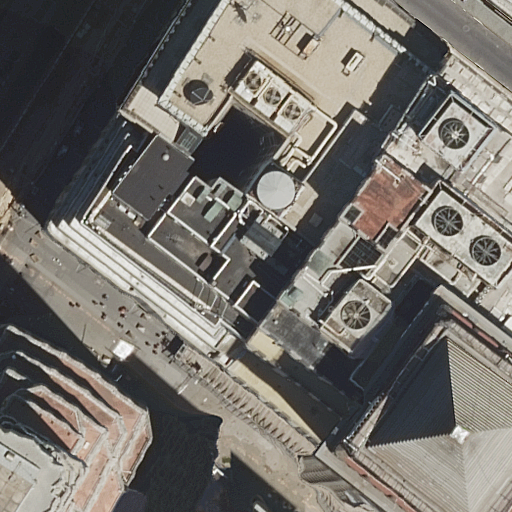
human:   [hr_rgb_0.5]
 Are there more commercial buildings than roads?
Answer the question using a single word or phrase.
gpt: no

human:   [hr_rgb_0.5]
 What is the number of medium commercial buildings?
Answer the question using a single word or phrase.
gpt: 0

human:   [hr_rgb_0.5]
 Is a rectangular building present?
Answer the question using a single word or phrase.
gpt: yes

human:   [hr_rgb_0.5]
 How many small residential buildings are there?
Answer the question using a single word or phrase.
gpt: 0

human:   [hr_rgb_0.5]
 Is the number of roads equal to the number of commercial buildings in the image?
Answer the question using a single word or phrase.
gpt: no

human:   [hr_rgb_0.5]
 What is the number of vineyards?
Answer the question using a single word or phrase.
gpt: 0

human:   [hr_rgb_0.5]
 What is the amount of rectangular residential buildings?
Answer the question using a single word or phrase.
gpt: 2

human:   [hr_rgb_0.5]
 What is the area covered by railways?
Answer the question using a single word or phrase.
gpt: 0m2

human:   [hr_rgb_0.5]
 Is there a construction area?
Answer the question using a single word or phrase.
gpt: no

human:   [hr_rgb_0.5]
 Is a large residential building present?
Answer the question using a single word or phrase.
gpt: yes

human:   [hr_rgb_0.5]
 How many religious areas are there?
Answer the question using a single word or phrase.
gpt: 0

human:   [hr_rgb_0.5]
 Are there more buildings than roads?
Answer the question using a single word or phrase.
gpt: no

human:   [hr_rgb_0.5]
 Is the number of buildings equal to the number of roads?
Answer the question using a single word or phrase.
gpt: yes

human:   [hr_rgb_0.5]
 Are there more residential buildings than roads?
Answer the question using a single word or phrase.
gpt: no

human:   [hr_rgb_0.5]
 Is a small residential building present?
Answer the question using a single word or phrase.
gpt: no

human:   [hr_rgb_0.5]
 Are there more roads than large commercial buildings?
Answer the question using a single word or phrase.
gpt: yes

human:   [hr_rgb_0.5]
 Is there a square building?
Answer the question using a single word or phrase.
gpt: no

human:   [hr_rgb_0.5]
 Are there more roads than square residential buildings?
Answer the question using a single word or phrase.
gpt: yes

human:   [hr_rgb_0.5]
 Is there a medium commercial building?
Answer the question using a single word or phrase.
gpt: no

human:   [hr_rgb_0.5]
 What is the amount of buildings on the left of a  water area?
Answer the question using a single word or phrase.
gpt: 0

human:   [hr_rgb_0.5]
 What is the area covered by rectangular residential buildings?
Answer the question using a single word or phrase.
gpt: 677m2

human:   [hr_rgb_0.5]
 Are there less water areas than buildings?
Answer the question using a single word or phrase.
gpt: yes

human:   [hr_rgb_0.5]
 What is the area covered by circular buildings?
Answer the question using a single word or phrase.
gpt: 0m2

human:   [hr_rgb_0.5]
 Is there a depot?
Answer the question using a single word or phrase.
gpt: no

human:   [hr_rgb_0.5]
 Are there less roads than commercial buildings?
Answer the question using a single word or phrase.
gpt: no

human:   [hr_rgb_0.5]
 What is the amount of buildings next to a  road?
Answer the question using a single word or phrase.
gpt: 6

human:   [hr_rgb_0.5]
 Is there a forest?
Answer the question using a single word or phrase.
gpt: no

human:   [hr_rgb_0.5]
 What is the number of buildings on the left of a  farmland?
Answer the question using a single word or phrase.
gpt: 0

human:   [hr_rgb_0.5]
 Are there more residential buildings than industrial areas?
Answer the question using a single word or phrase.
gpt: yes

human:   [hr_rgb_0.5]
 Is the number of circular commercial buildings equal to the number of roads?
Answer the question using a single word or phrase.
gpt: no

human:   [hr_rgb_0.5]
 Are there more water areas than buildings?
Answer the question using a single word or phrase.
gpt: no

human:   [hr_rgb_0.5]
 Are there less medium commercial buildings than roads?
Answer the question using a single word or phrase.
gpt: yes

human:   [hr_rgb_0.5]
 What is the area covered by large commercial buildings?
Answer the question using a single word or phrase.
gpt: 2036m2

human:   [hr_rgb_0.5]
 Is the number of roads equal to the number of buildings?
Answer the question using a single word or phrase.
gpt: yes

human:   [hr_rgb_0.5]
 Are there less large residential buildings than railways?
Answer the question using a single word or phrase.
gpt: no

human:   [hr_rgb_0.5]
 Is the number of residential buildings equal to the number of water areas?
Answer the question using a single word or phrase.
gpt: no